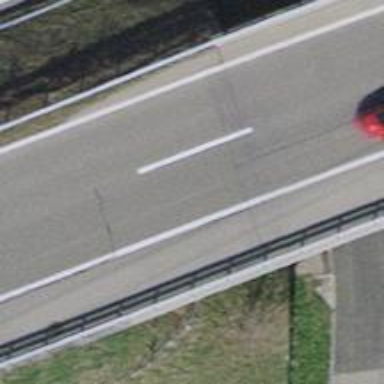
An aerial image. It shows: Asphalt motorway.